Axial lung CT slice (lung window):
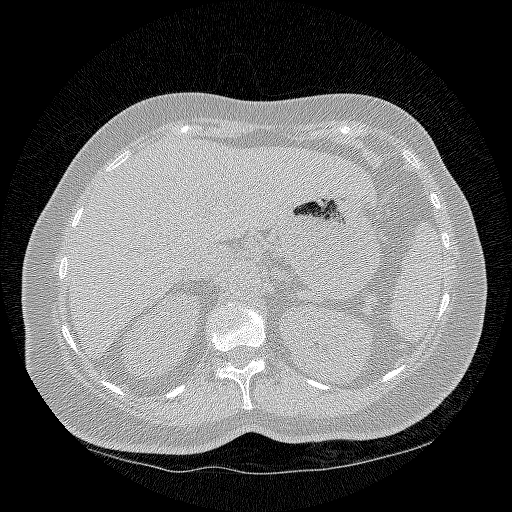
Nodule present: no